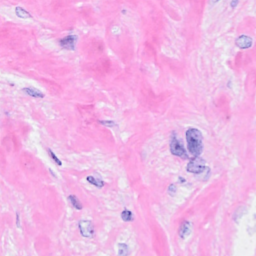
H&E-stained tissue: Breast